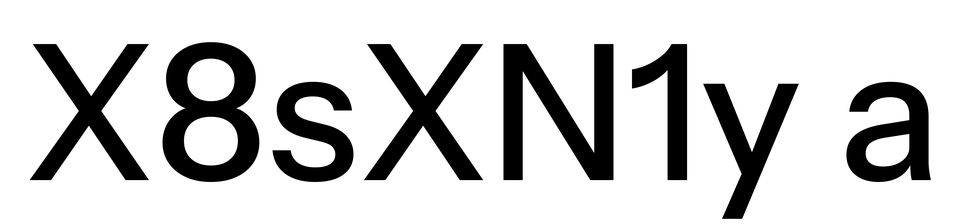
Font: InstrumentSans_Medium